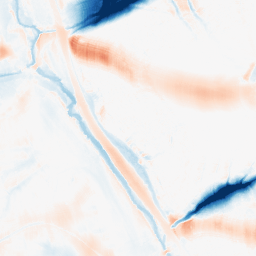
Category: morphological
Decomposition family: morphological_ellipse
Decomposition parameters: operation: average
width: 50
height: 30
Upsampling method: bicubic_16x
Upsampling parameters: scale: 16
Upsampling scale: 16